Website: lowes
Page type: customer-info-address
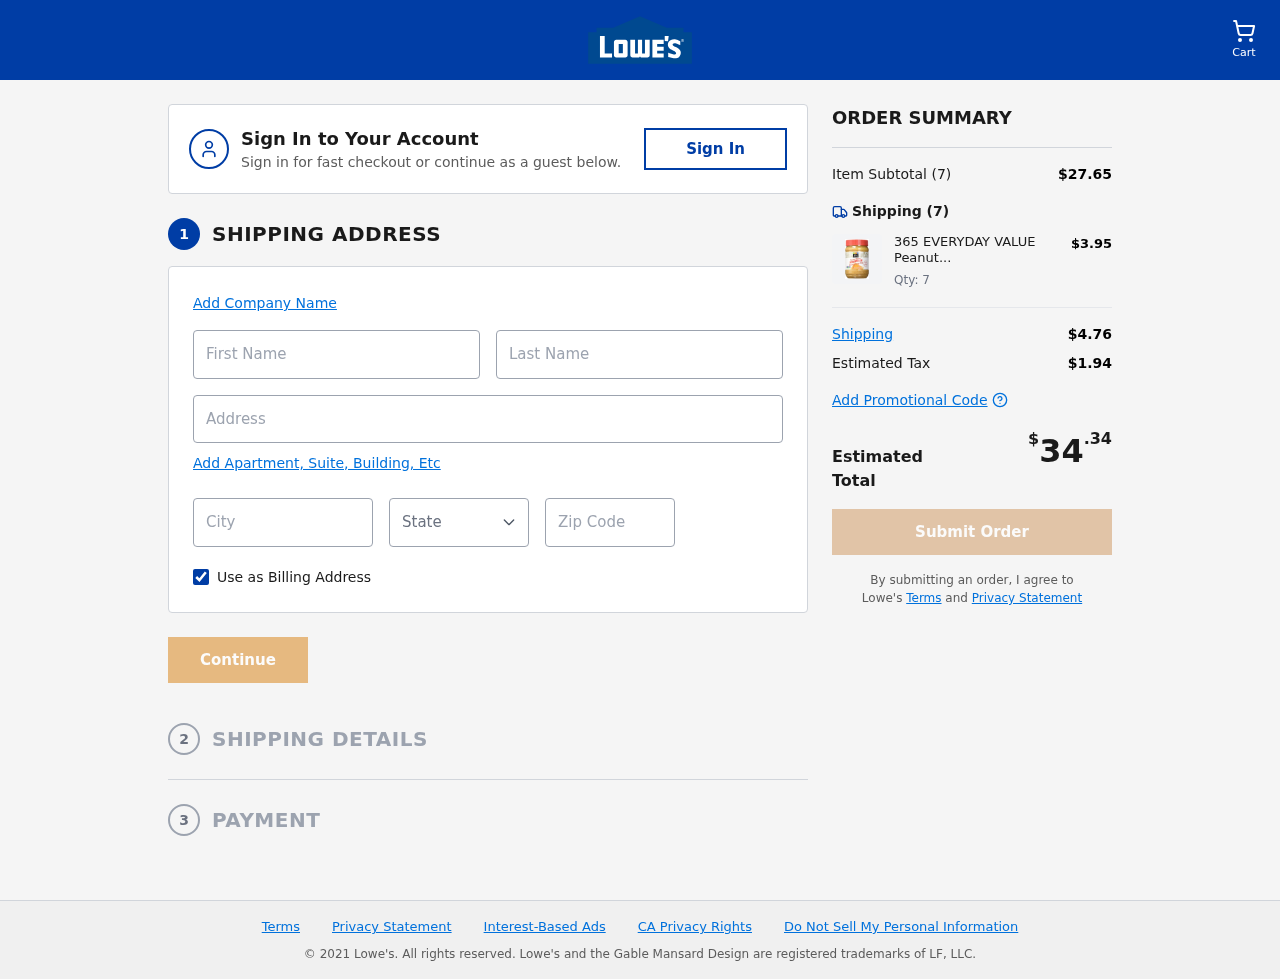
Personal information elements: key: PII_CITY
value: Andersonborough
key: PII_FIRSTNAME
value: Judy
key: PII_LASTNAME
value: Brewer
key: PII_POSTCODE
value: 30744
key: PII_STATE_ABBR
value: HI
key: PII_STREET
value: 1616 Sabrina Spring
Product elements: key: PRODUCT1_NAME
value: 365 EVERYDAY VALUE Peanut Butter Creamy, 500 GR
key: PRODUCT1_PRICE
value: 3.95
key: PRODUCT1_QUANTITY
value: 7
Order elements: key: ORDER_NUM_ITEMS
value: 7
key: ORDER_SUBTOTAL
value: $27.65
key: ORDER_NUM_ITEMS2
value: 7
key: ORDER_SHIPPING_COST
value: $4.76
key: ORDER_TAX
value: $1.94
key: ORDER_TOTAL
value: $34.34